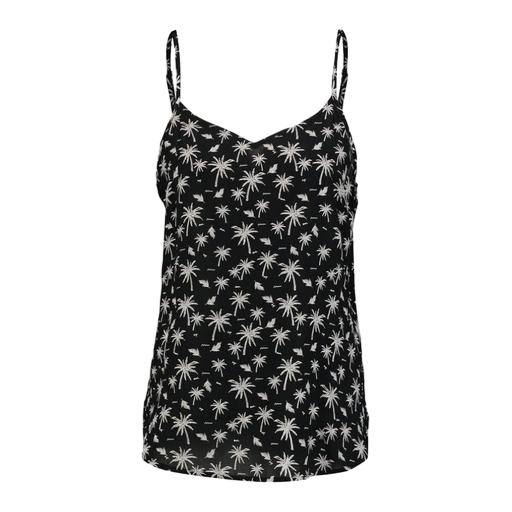
black v-neck printed tank top, black printed cami, black burnout longline cami, white background